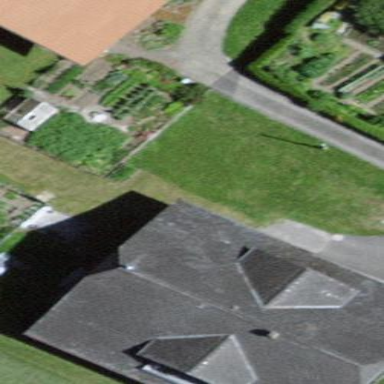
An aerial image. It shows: Residential building.